Interaction volume radius: 5 \u00c5
Interaction volume height: 40 \u00c5
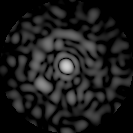
Disorder parameter: 0.8076